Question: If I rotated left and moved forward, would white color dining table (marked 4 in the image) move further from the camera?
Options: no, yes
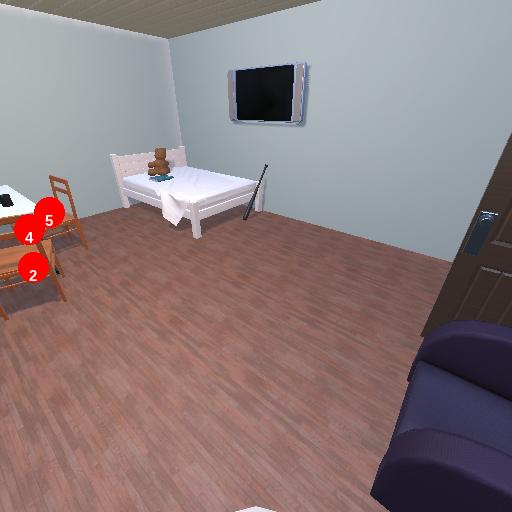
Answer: no